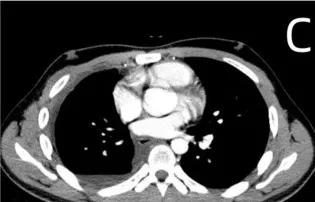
(C) One Month Post-Right Lung Lobectomy. Imaging indicated postoperative changes in the right lung without any abnormal density.
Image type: radiology (ct)